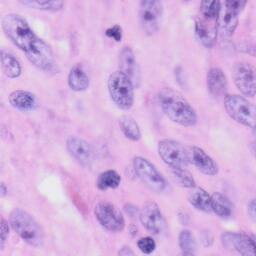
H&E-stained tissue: Skin